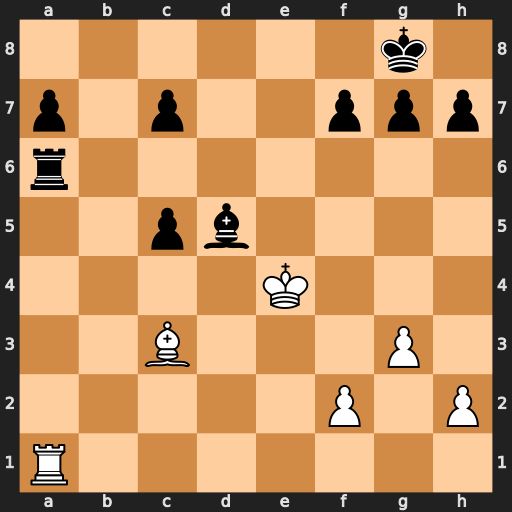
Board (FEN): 6k1/p1p2ppp/r7/2pb4/4K3/2B3P1/5P1P/R7
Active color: w
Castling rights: -
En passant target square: -
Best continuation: Kxd5 Rxa1 Bxa1